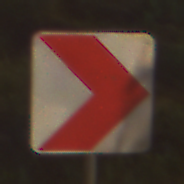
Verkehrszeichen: RichtungstafelnInKurvenKleinLinks
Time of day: Night
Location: Outdoor (Suburban)
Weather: PartlyCloudy
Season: NotSpecified
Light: Artificial